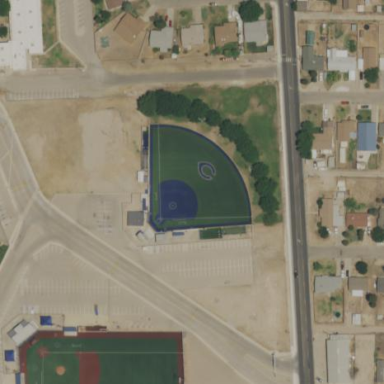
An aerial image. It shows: Softball pitch for baseball enthusiasts.